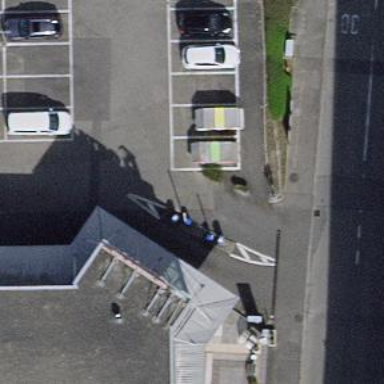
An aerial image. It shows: Lift gate barrier.